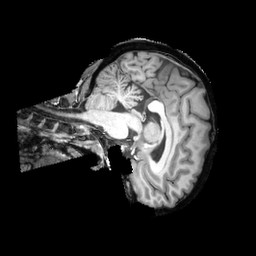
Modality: T1w
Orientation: sagittal
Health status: healthy